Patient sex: M
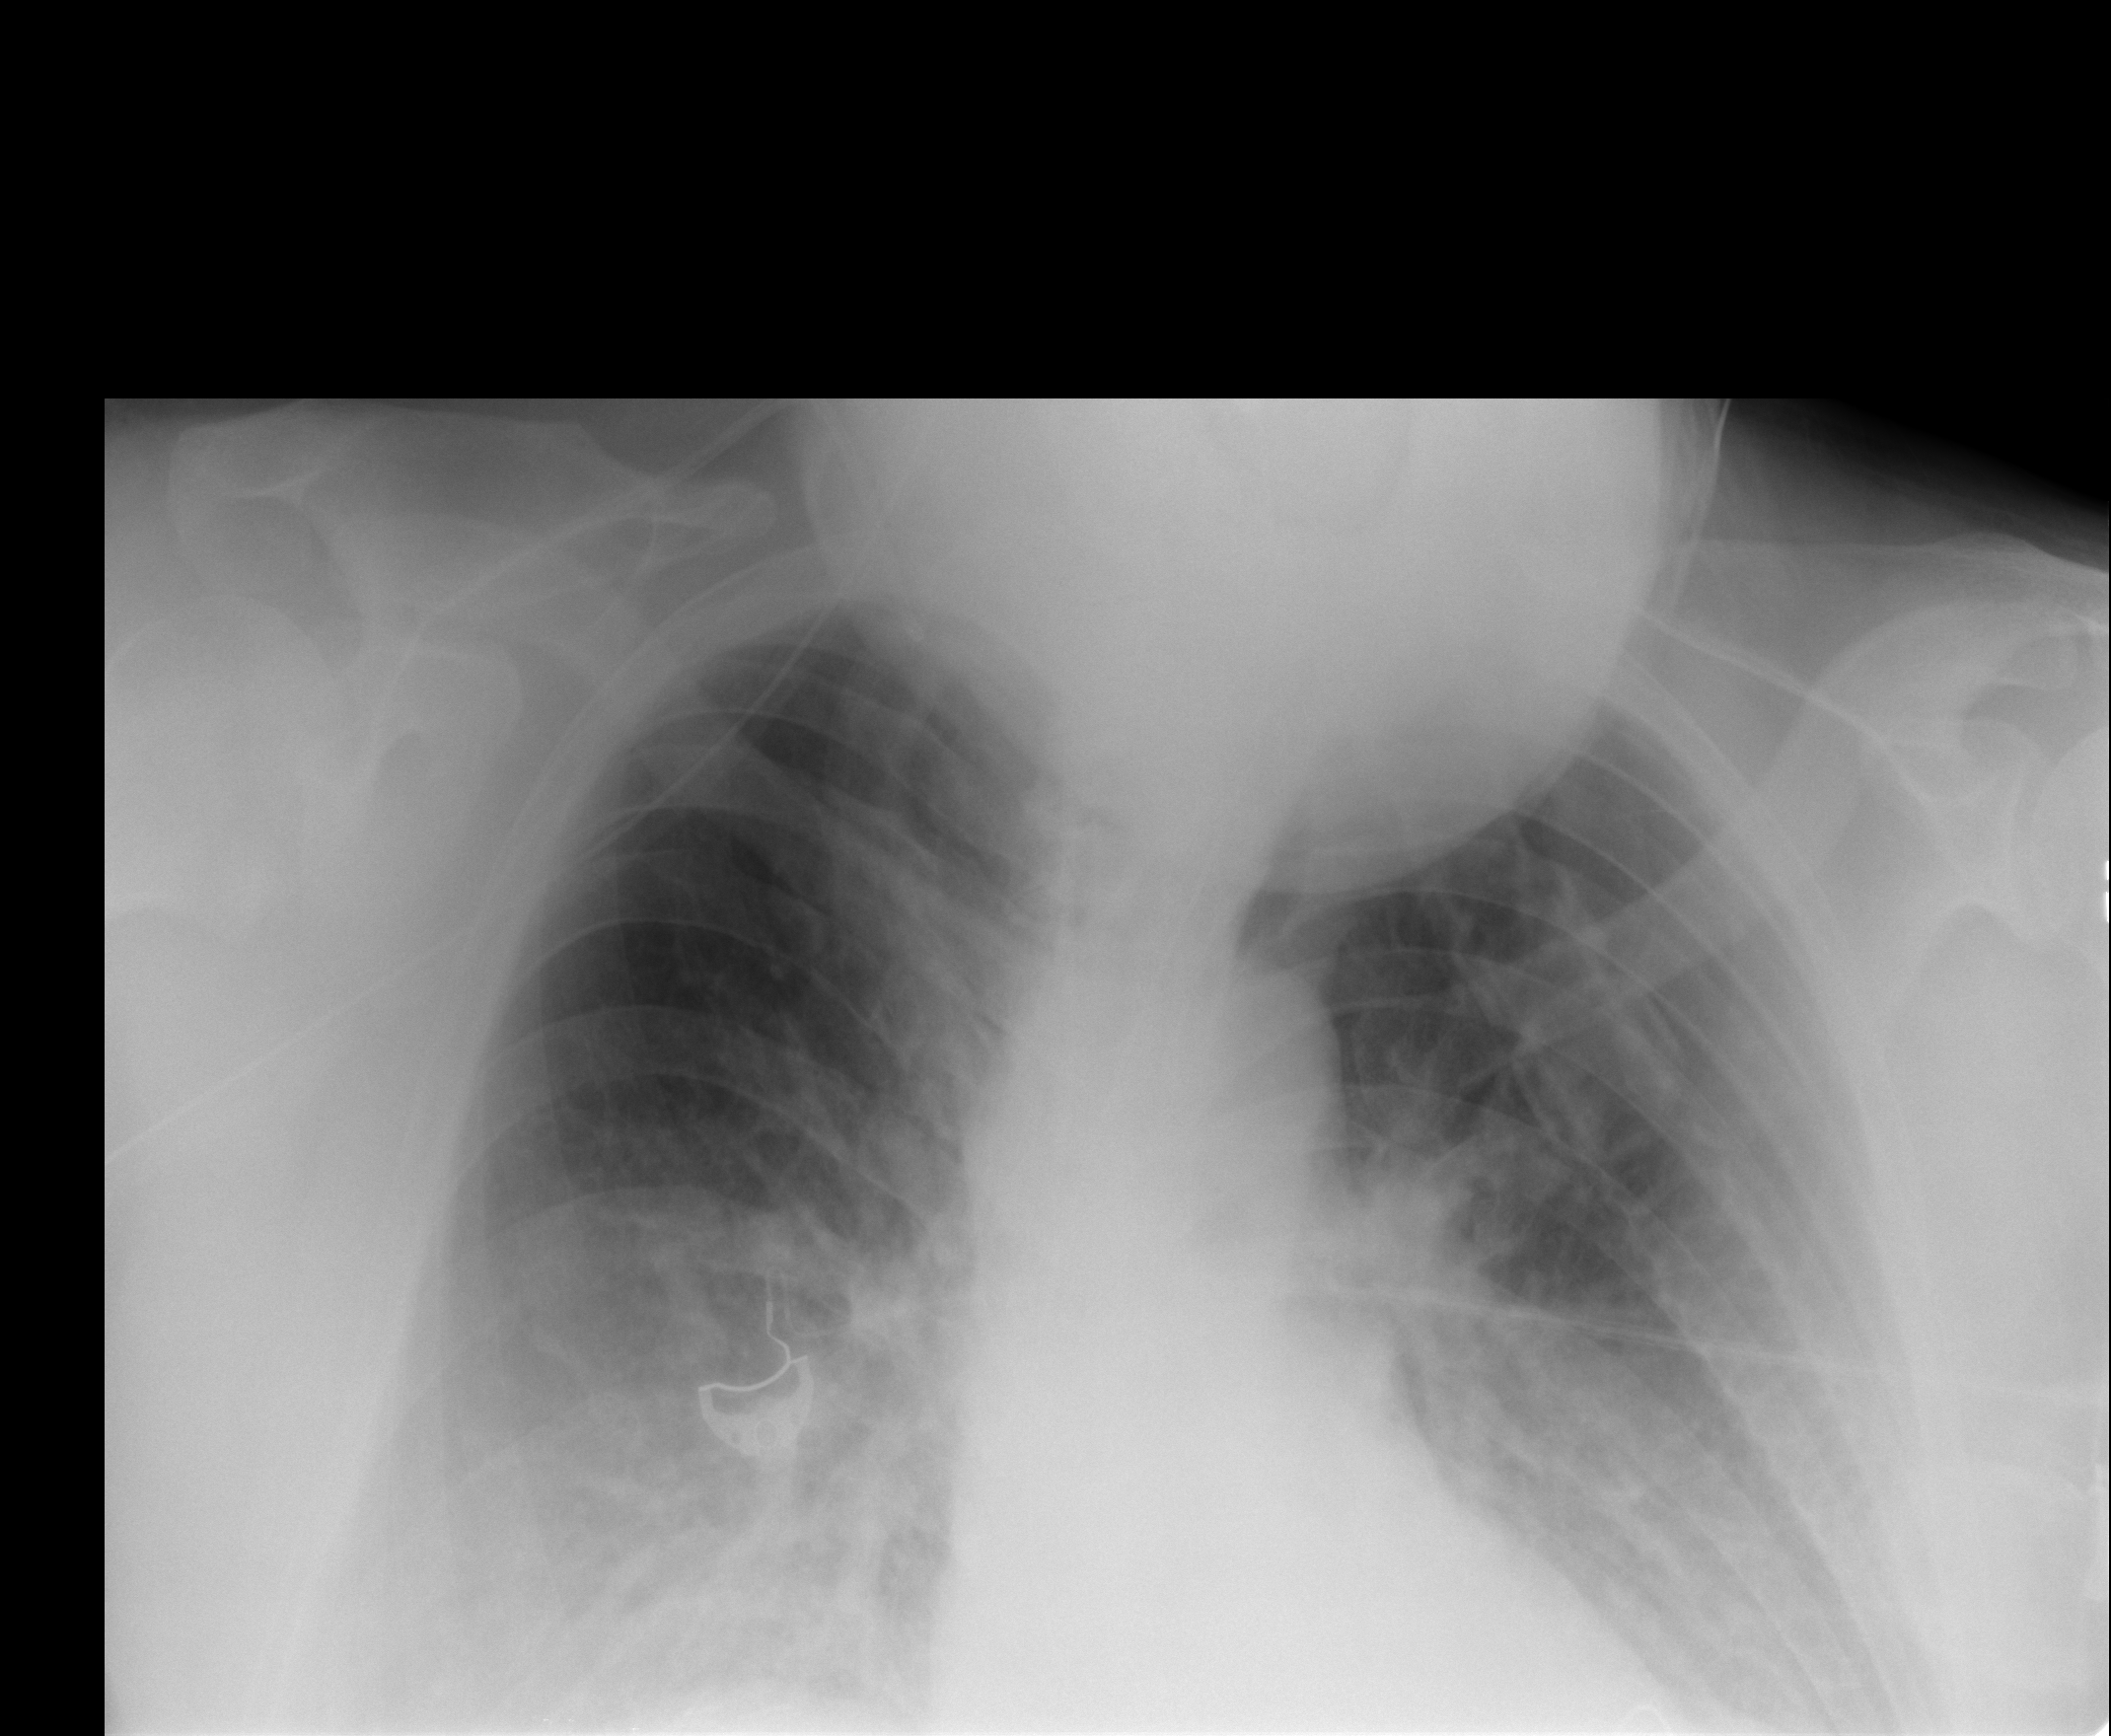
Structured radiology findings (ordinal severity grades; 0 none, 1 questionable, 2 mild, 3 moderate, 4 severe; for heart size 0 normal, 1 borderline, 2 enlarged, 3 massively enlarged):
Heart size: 1
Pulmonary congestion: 1
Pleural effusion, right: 2
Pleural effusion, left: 0
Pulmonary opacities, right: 0
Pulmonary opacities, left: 0
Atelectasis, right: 2
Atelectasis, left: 1